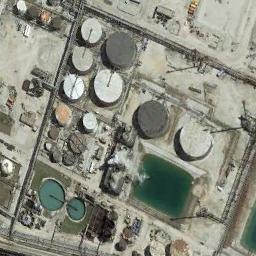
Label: storage_tank